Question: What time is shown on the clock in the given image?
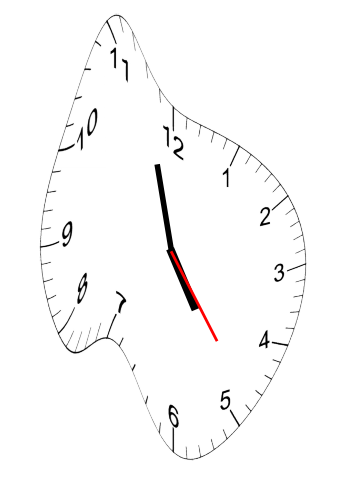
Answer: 04:57:24